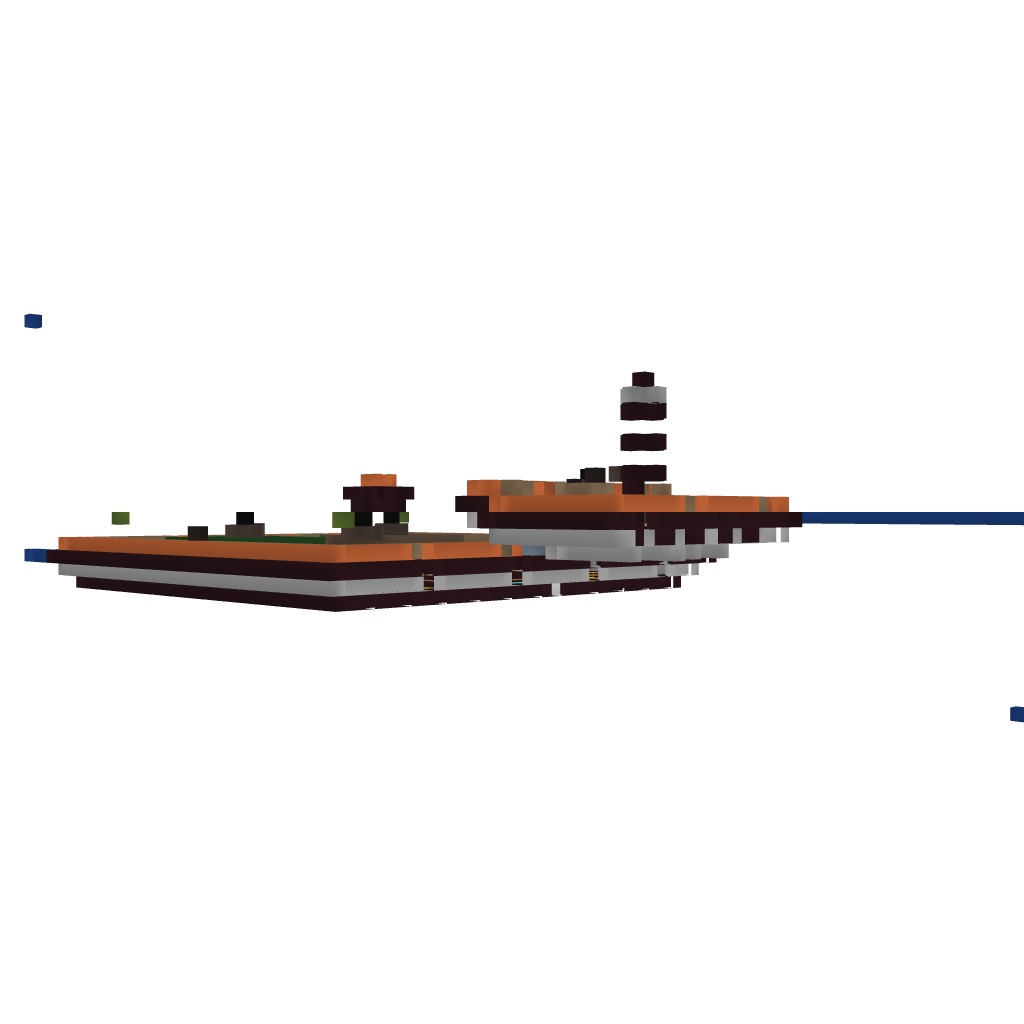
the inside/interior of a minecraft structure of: Duckfarm